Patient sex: F
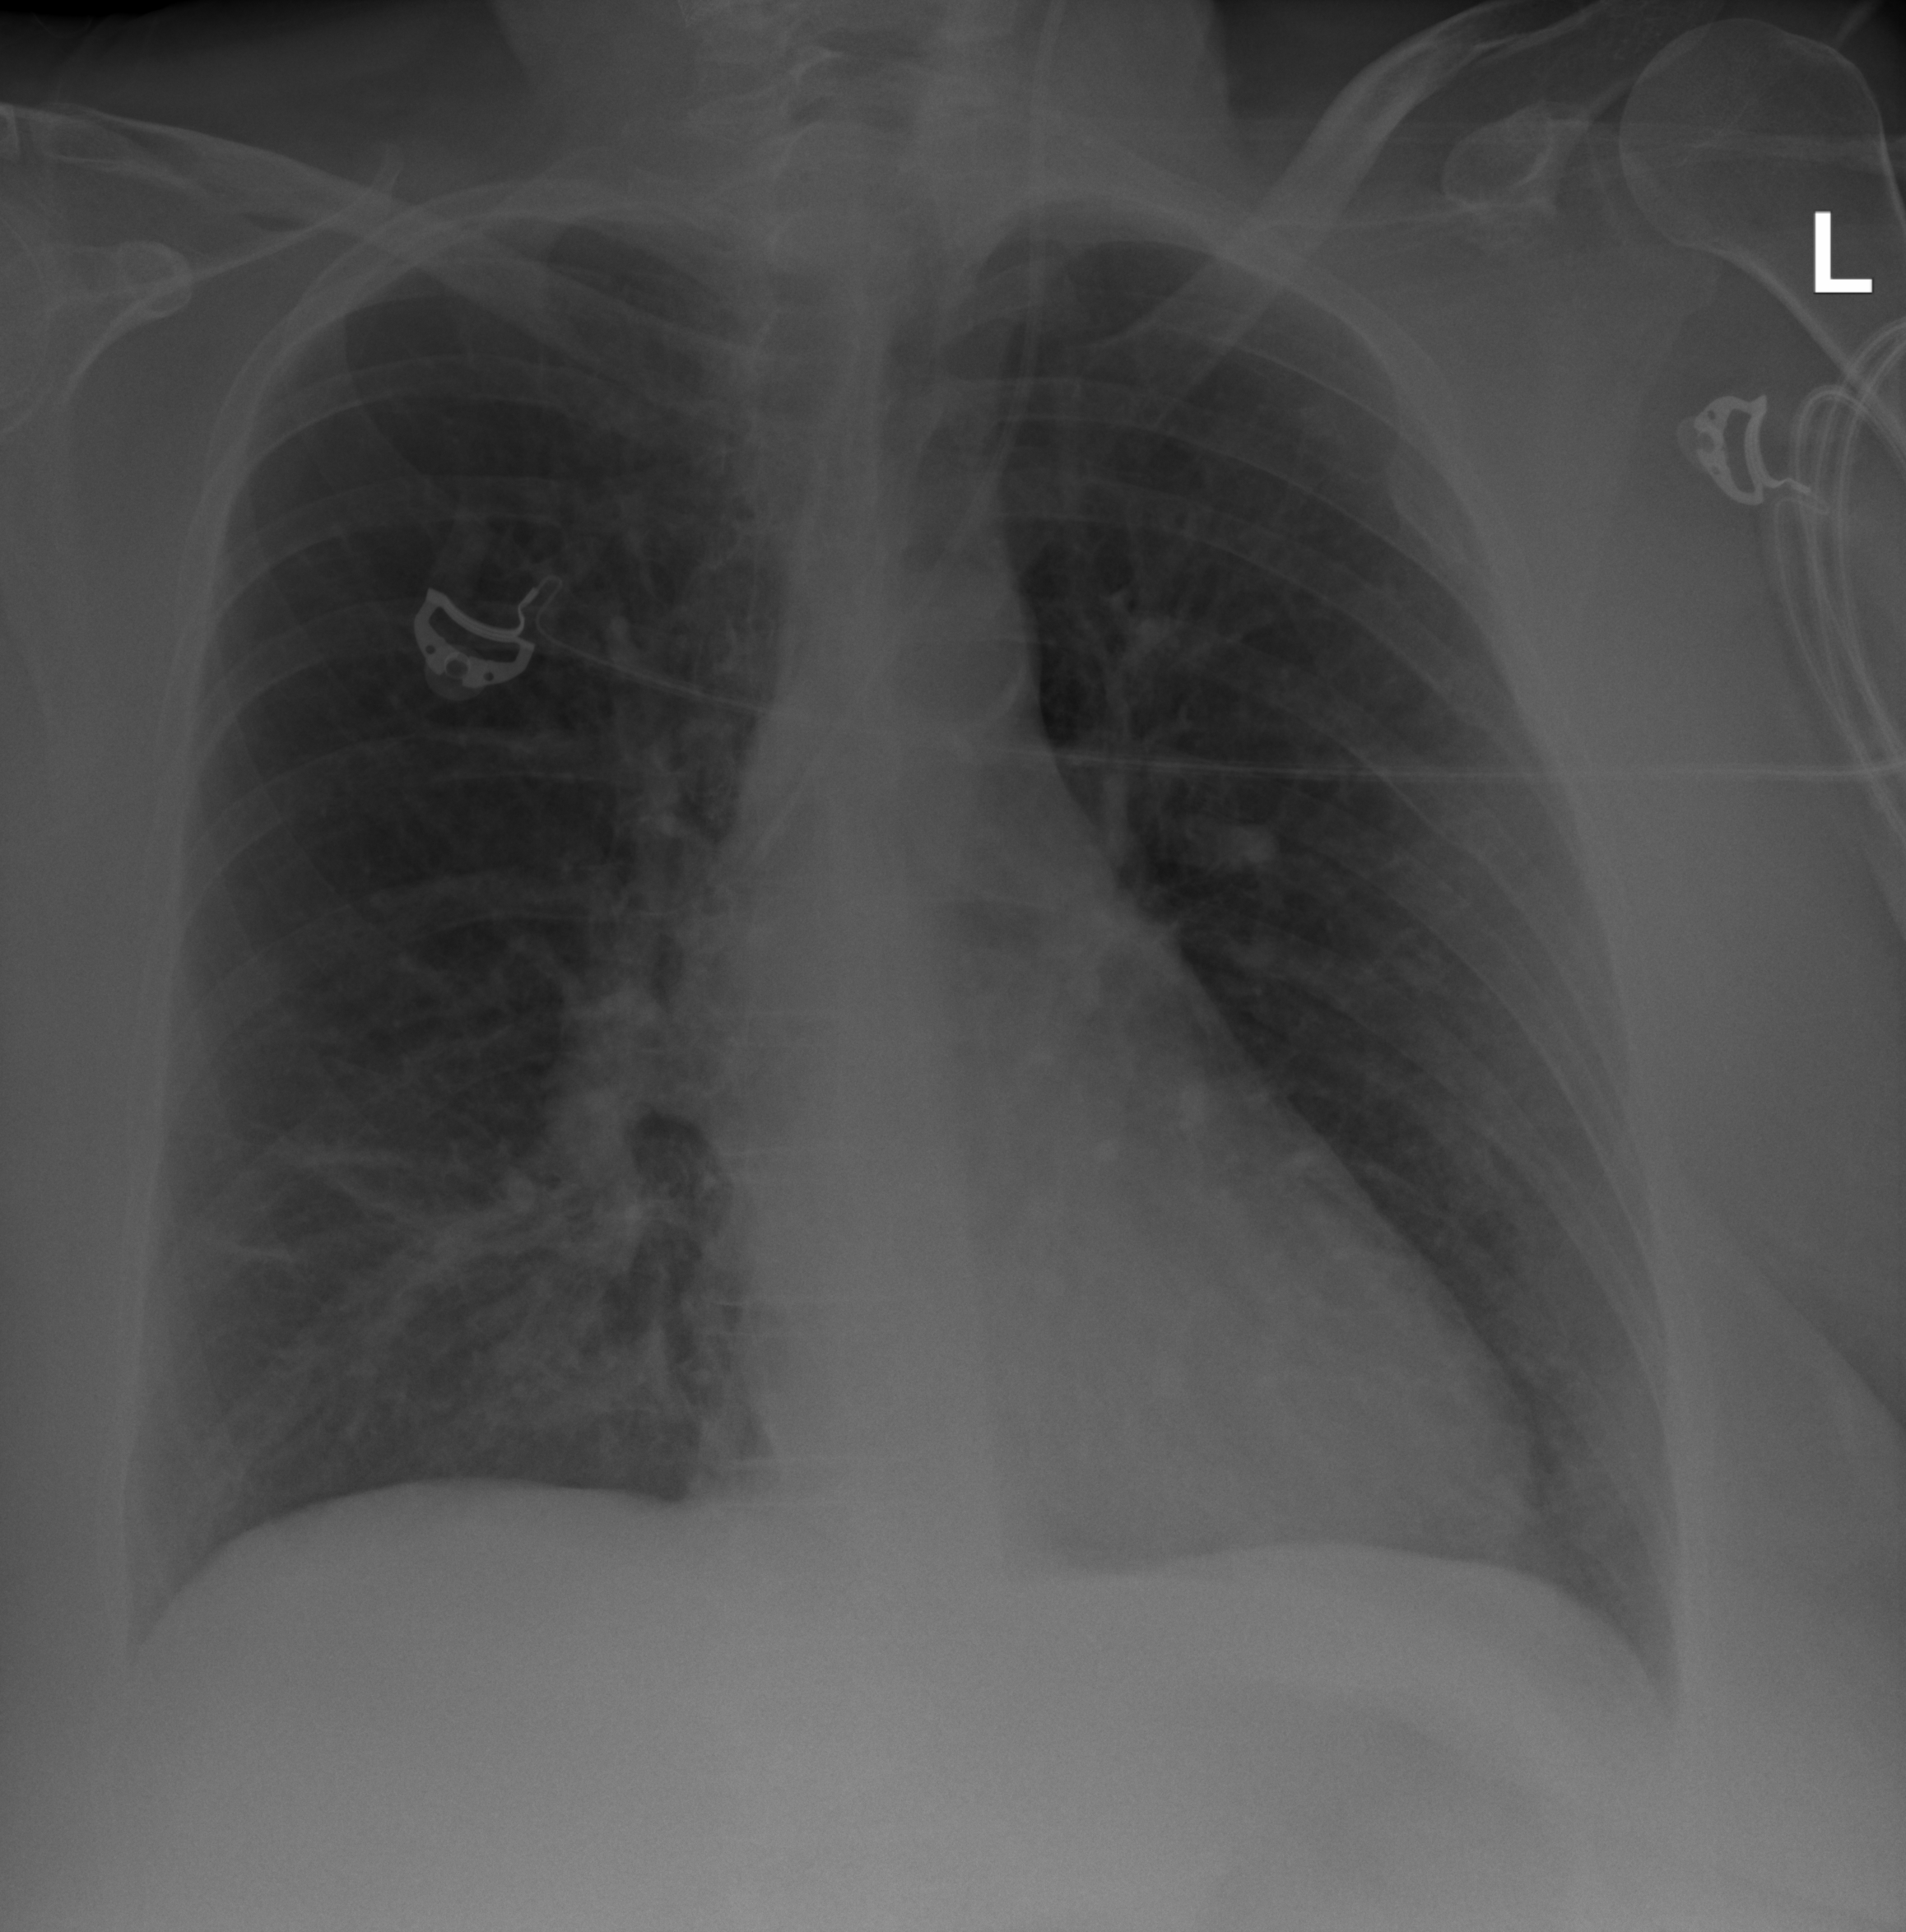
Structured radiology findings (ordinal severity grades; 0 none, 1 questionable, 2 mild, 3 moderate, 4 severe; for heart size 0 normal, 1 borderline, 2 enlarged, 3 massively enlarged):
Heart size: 1
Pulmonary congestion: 0
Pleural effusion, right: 0
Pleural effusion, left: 0
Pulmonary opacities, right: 2
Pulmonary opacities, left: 0
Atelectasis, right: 2
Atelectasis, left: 0